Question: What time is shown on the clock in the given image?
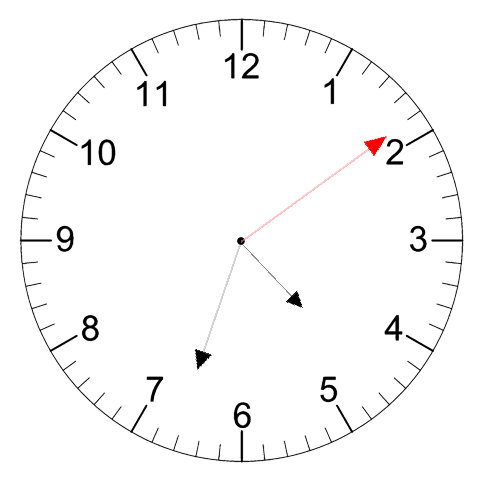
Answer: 04:33:09